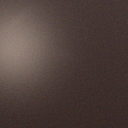
Screen state: off